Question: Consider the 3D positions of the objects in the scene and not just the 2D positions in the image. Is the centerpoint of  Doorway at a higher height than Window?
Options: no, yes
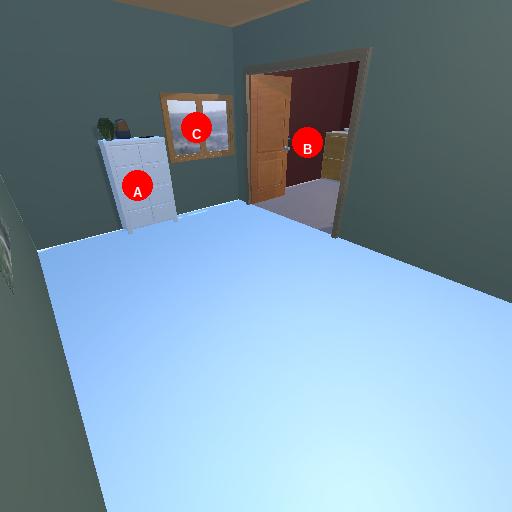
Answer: no